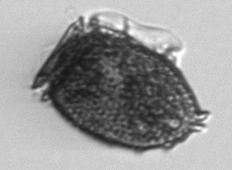
Label: Dinophysis_norvegica